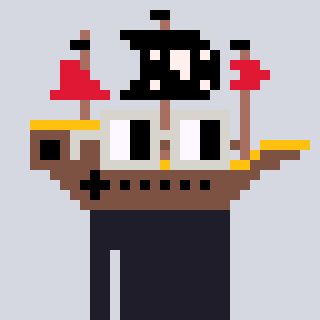
a pixel art character with square light gray glasses, a pirateship-shaped head and a bluegrey-colored body on a cool background